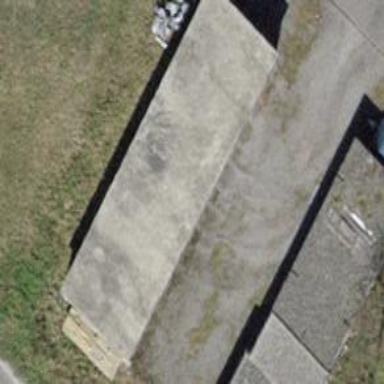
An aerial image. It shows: Garage building.